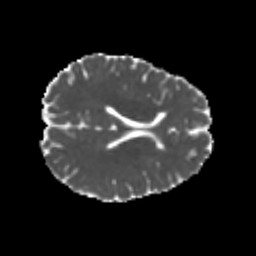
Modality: MD
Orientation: axial
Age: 22
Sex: male
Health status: healthy
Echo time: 0.074 s